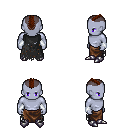
a pixel art fantasy rpg character, male body template, dark elf, purple skin, black tattered cape, robe skirt, brown short mohawk hairstyle, white cloth bracers, metal boots, four views (front, back, left, right), 2x2 character sprite sheet, small pixel art, hard edges, no anti-aliasing